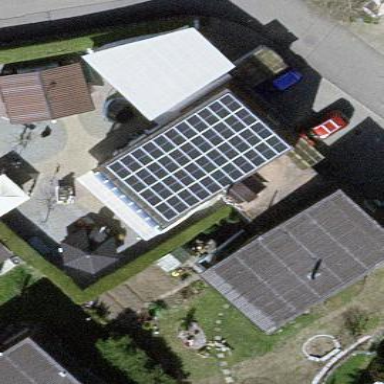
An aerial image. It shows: Solar photovoltaic panel generator.